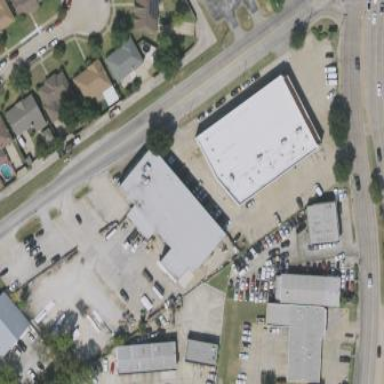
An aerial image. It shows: Building that is trade shop.